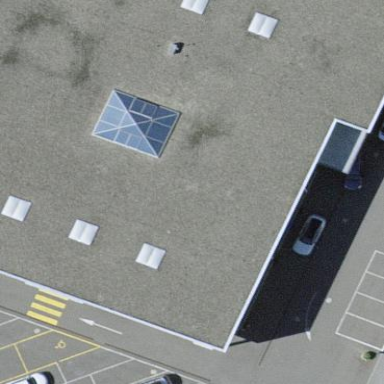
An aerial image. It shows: Building.